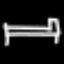
Label: bed